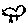
Label: bird